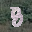
Label: 8